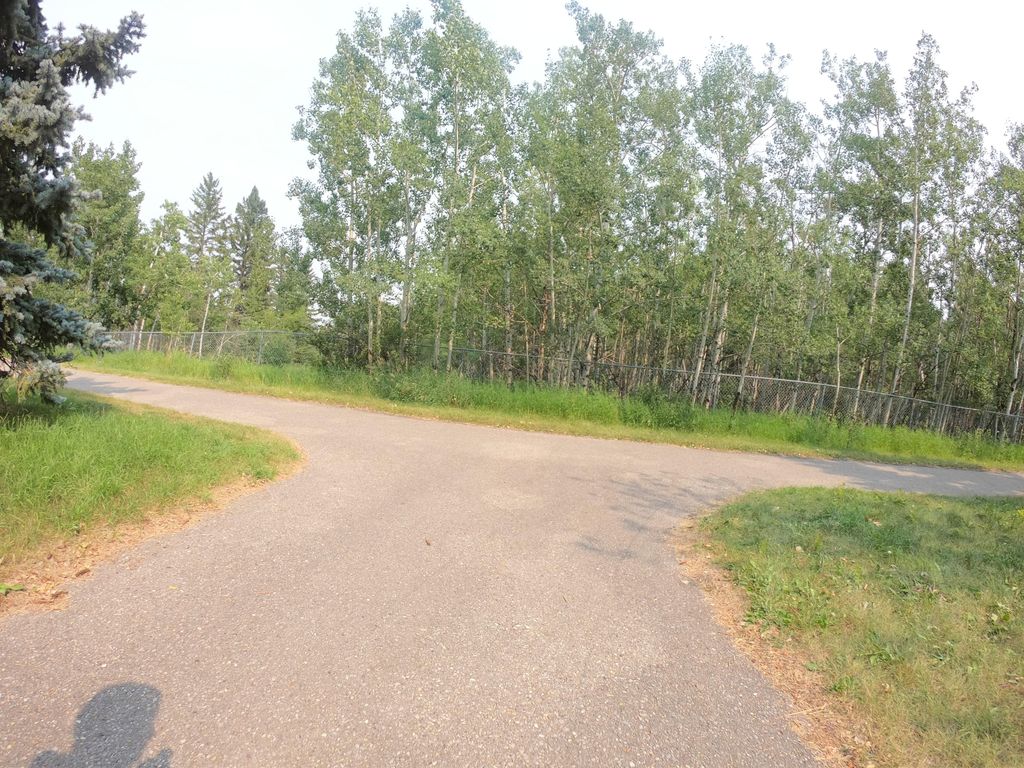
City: calgary